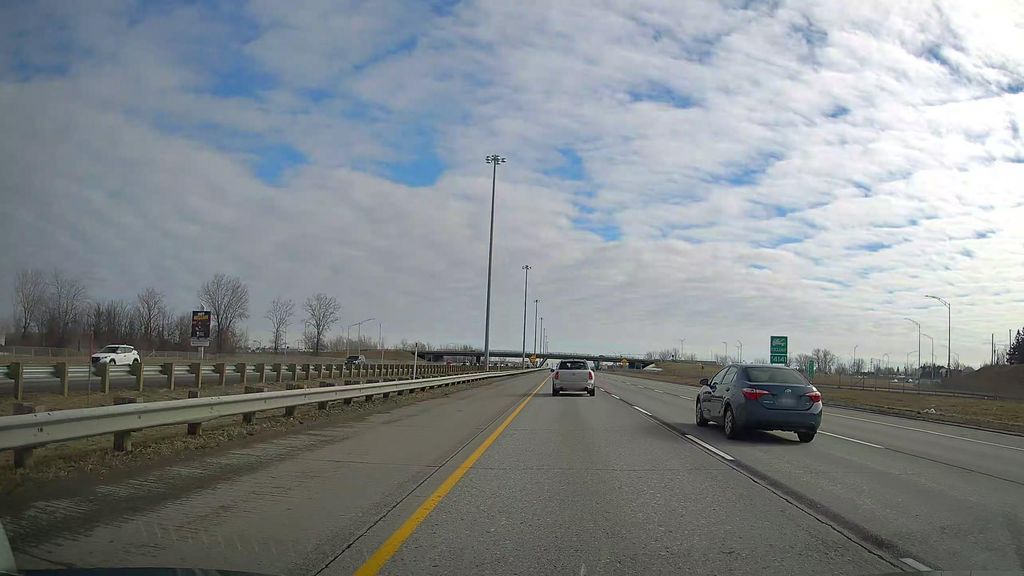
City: montreal